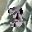
Label: 3